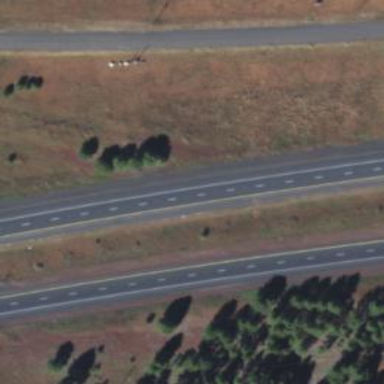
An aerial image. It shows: Abandoned road.